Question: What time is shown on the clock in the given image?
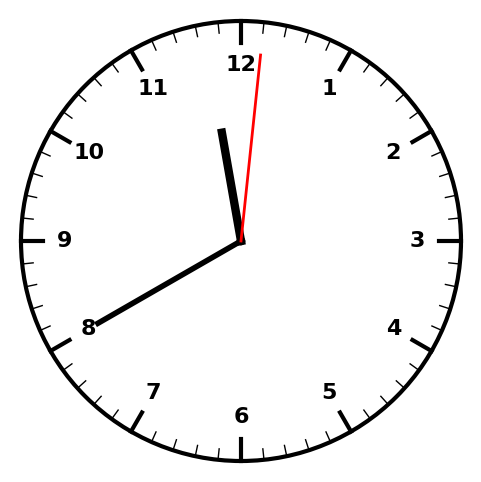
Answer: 11:40:01